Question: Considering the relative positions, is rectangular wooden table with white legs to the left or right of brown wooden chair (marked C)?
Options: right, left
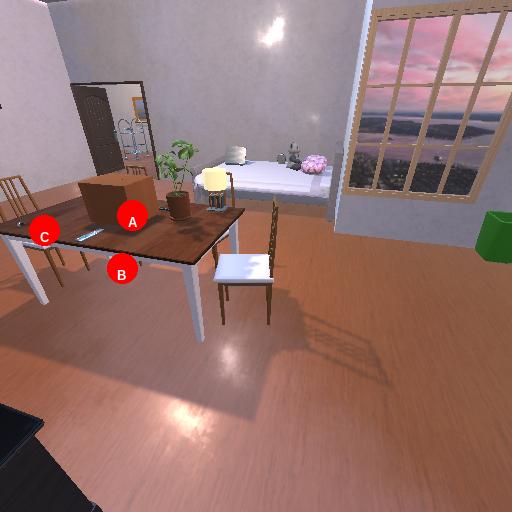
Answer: right